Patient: sex F, age 60
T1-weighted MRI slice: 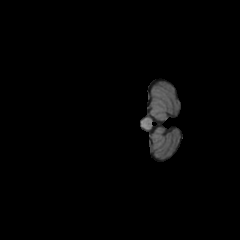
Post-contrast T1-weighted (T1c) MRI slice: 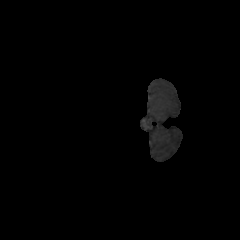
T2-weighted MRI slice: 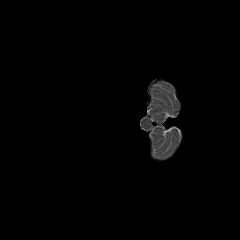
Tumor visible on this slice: no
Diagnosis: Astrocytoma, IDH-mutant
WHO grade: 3